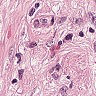
Metastatic tissue present: yes